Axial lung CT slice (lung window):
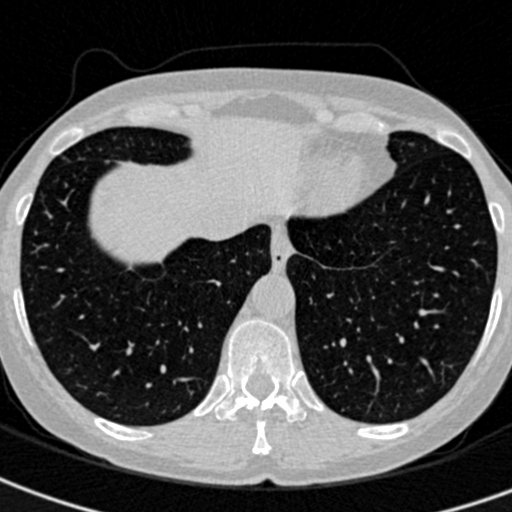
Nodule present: no